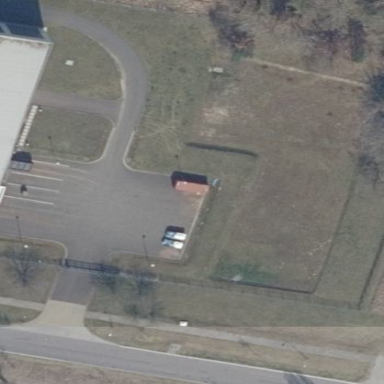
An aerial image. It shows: Parking area.